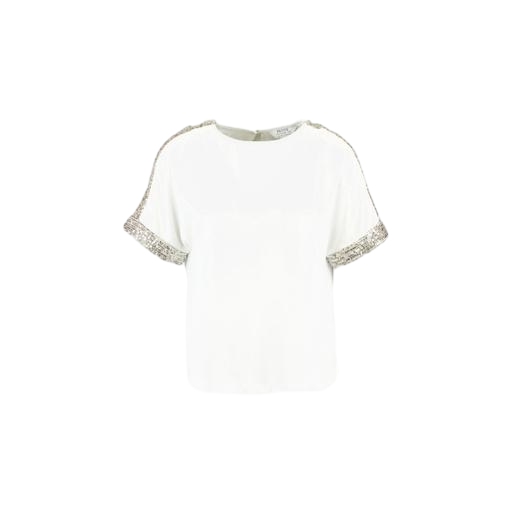
white sequin cap-sleeve top, short-sleeve top only macy, white t-shirt sequin print sleeves, white background